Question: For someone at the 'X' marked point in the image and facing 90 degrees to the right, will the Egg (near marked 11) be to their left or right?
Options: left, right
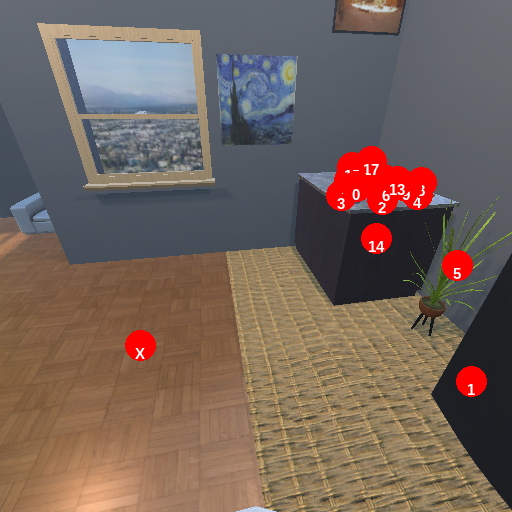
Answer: left